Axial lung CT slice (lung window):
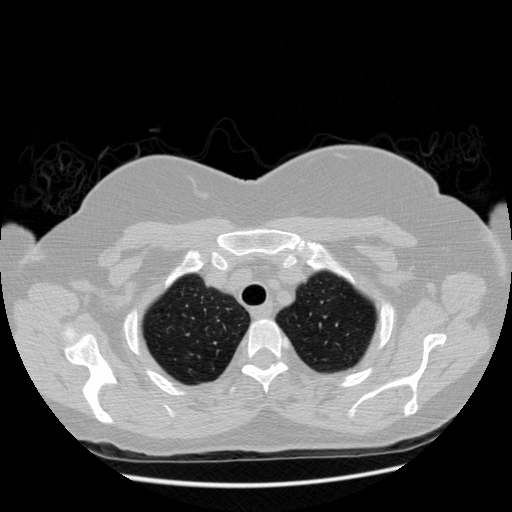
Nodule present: no